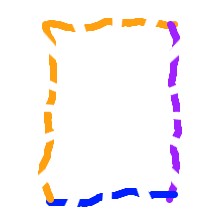
Shape: rectangle